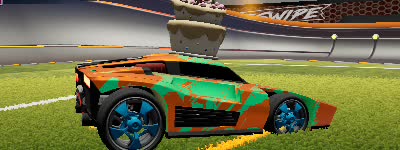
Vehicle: breakout